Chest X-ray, PA view. Patient: 22 years old, sex M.
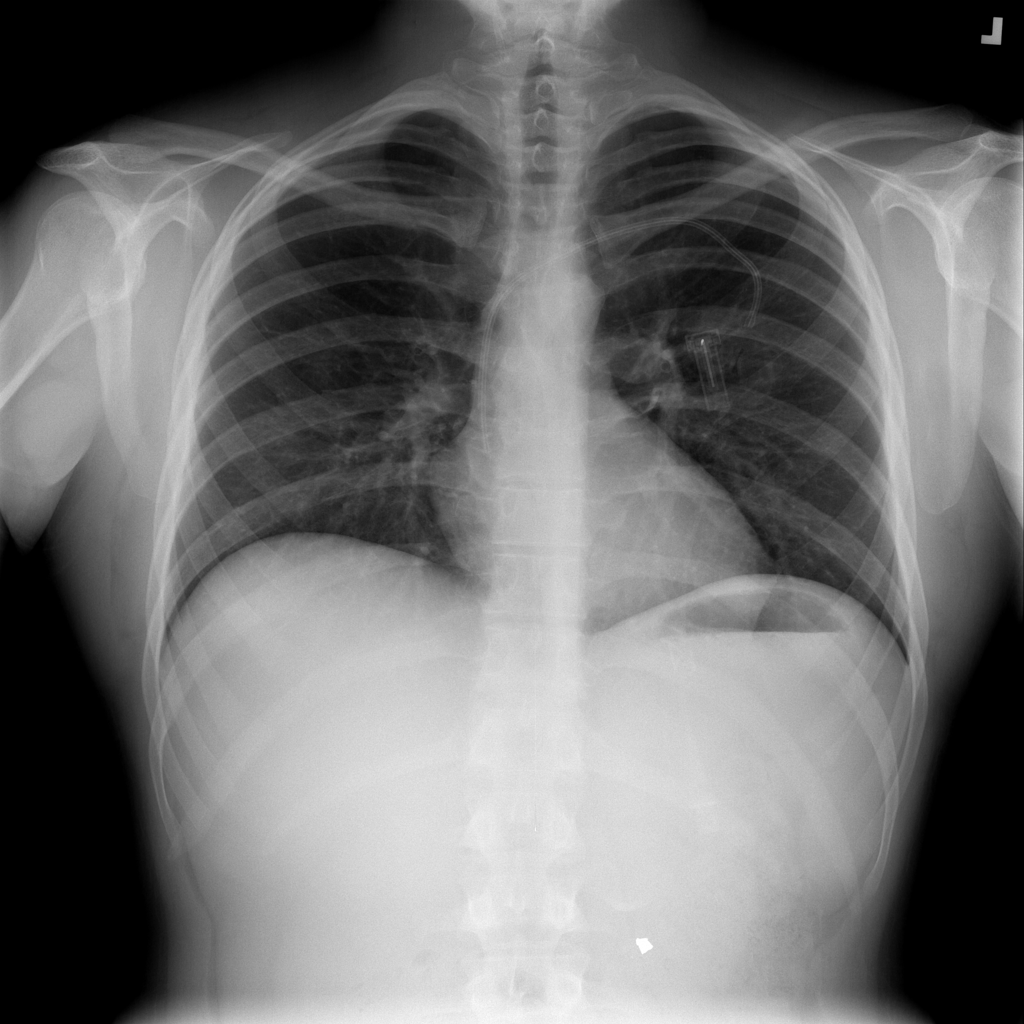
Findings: No Finding